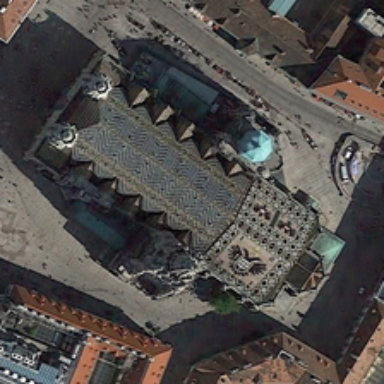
A very beautiful church .